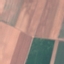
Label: AnnualCrop